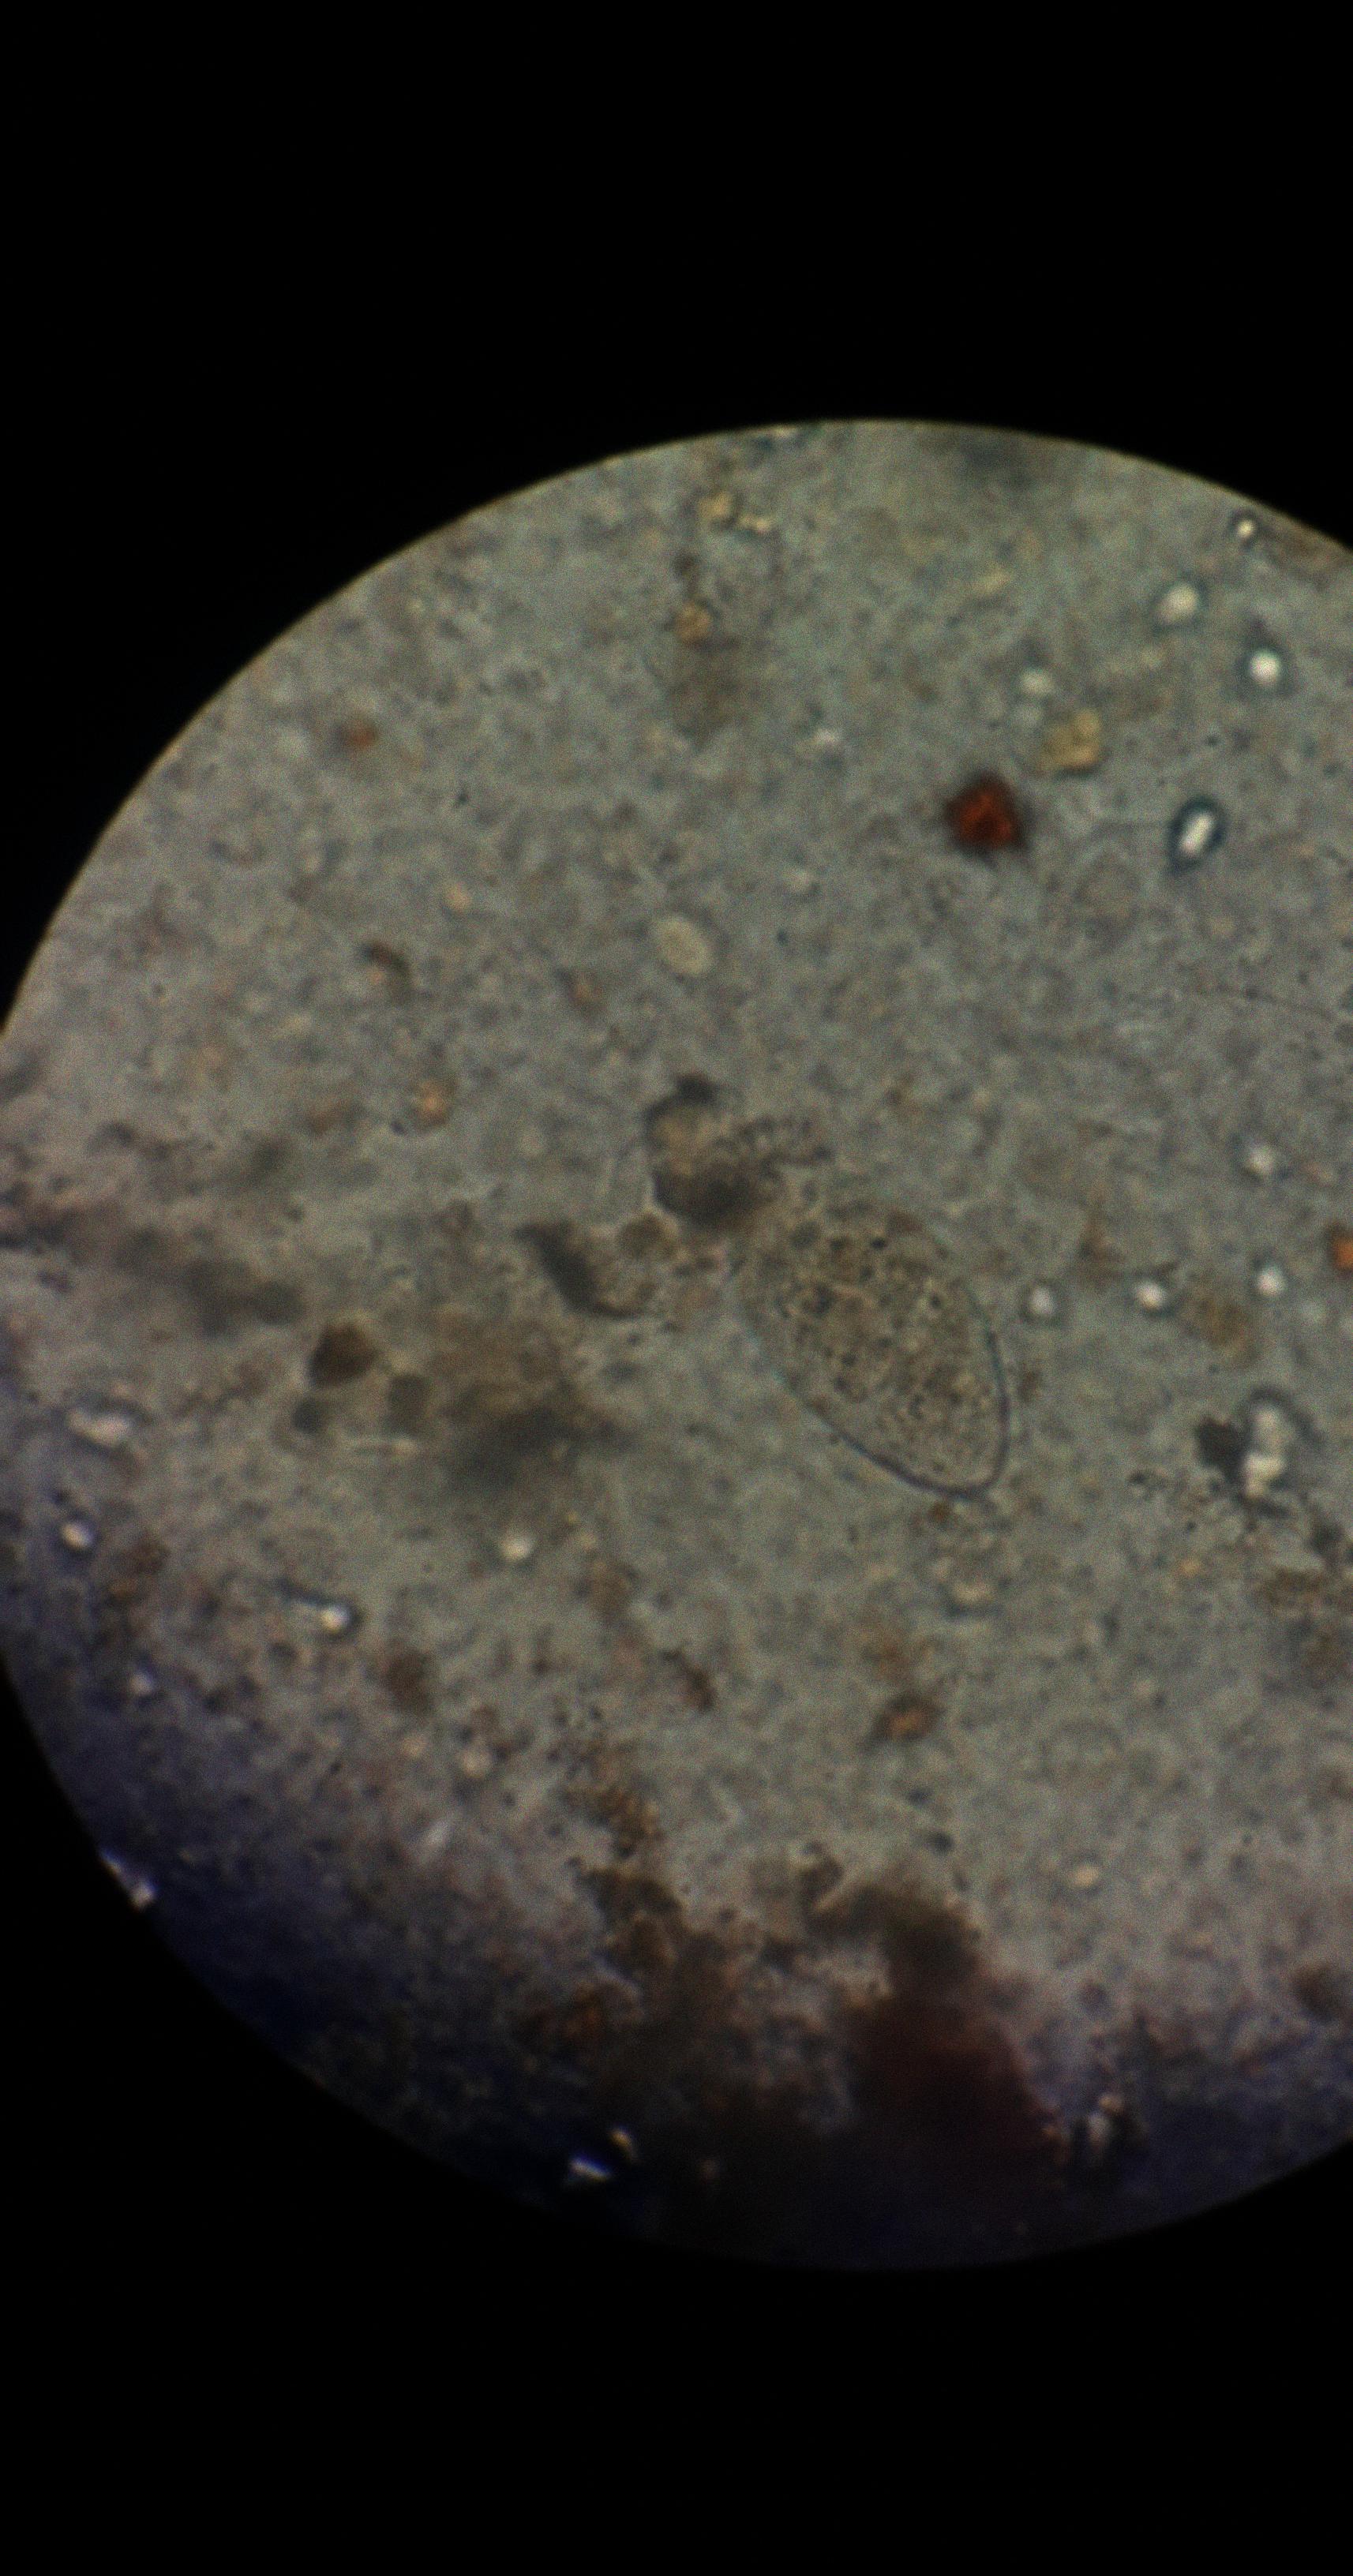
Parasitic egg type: Fasciolopsis buski